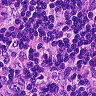
Metastatic tissue present: no